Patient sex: M
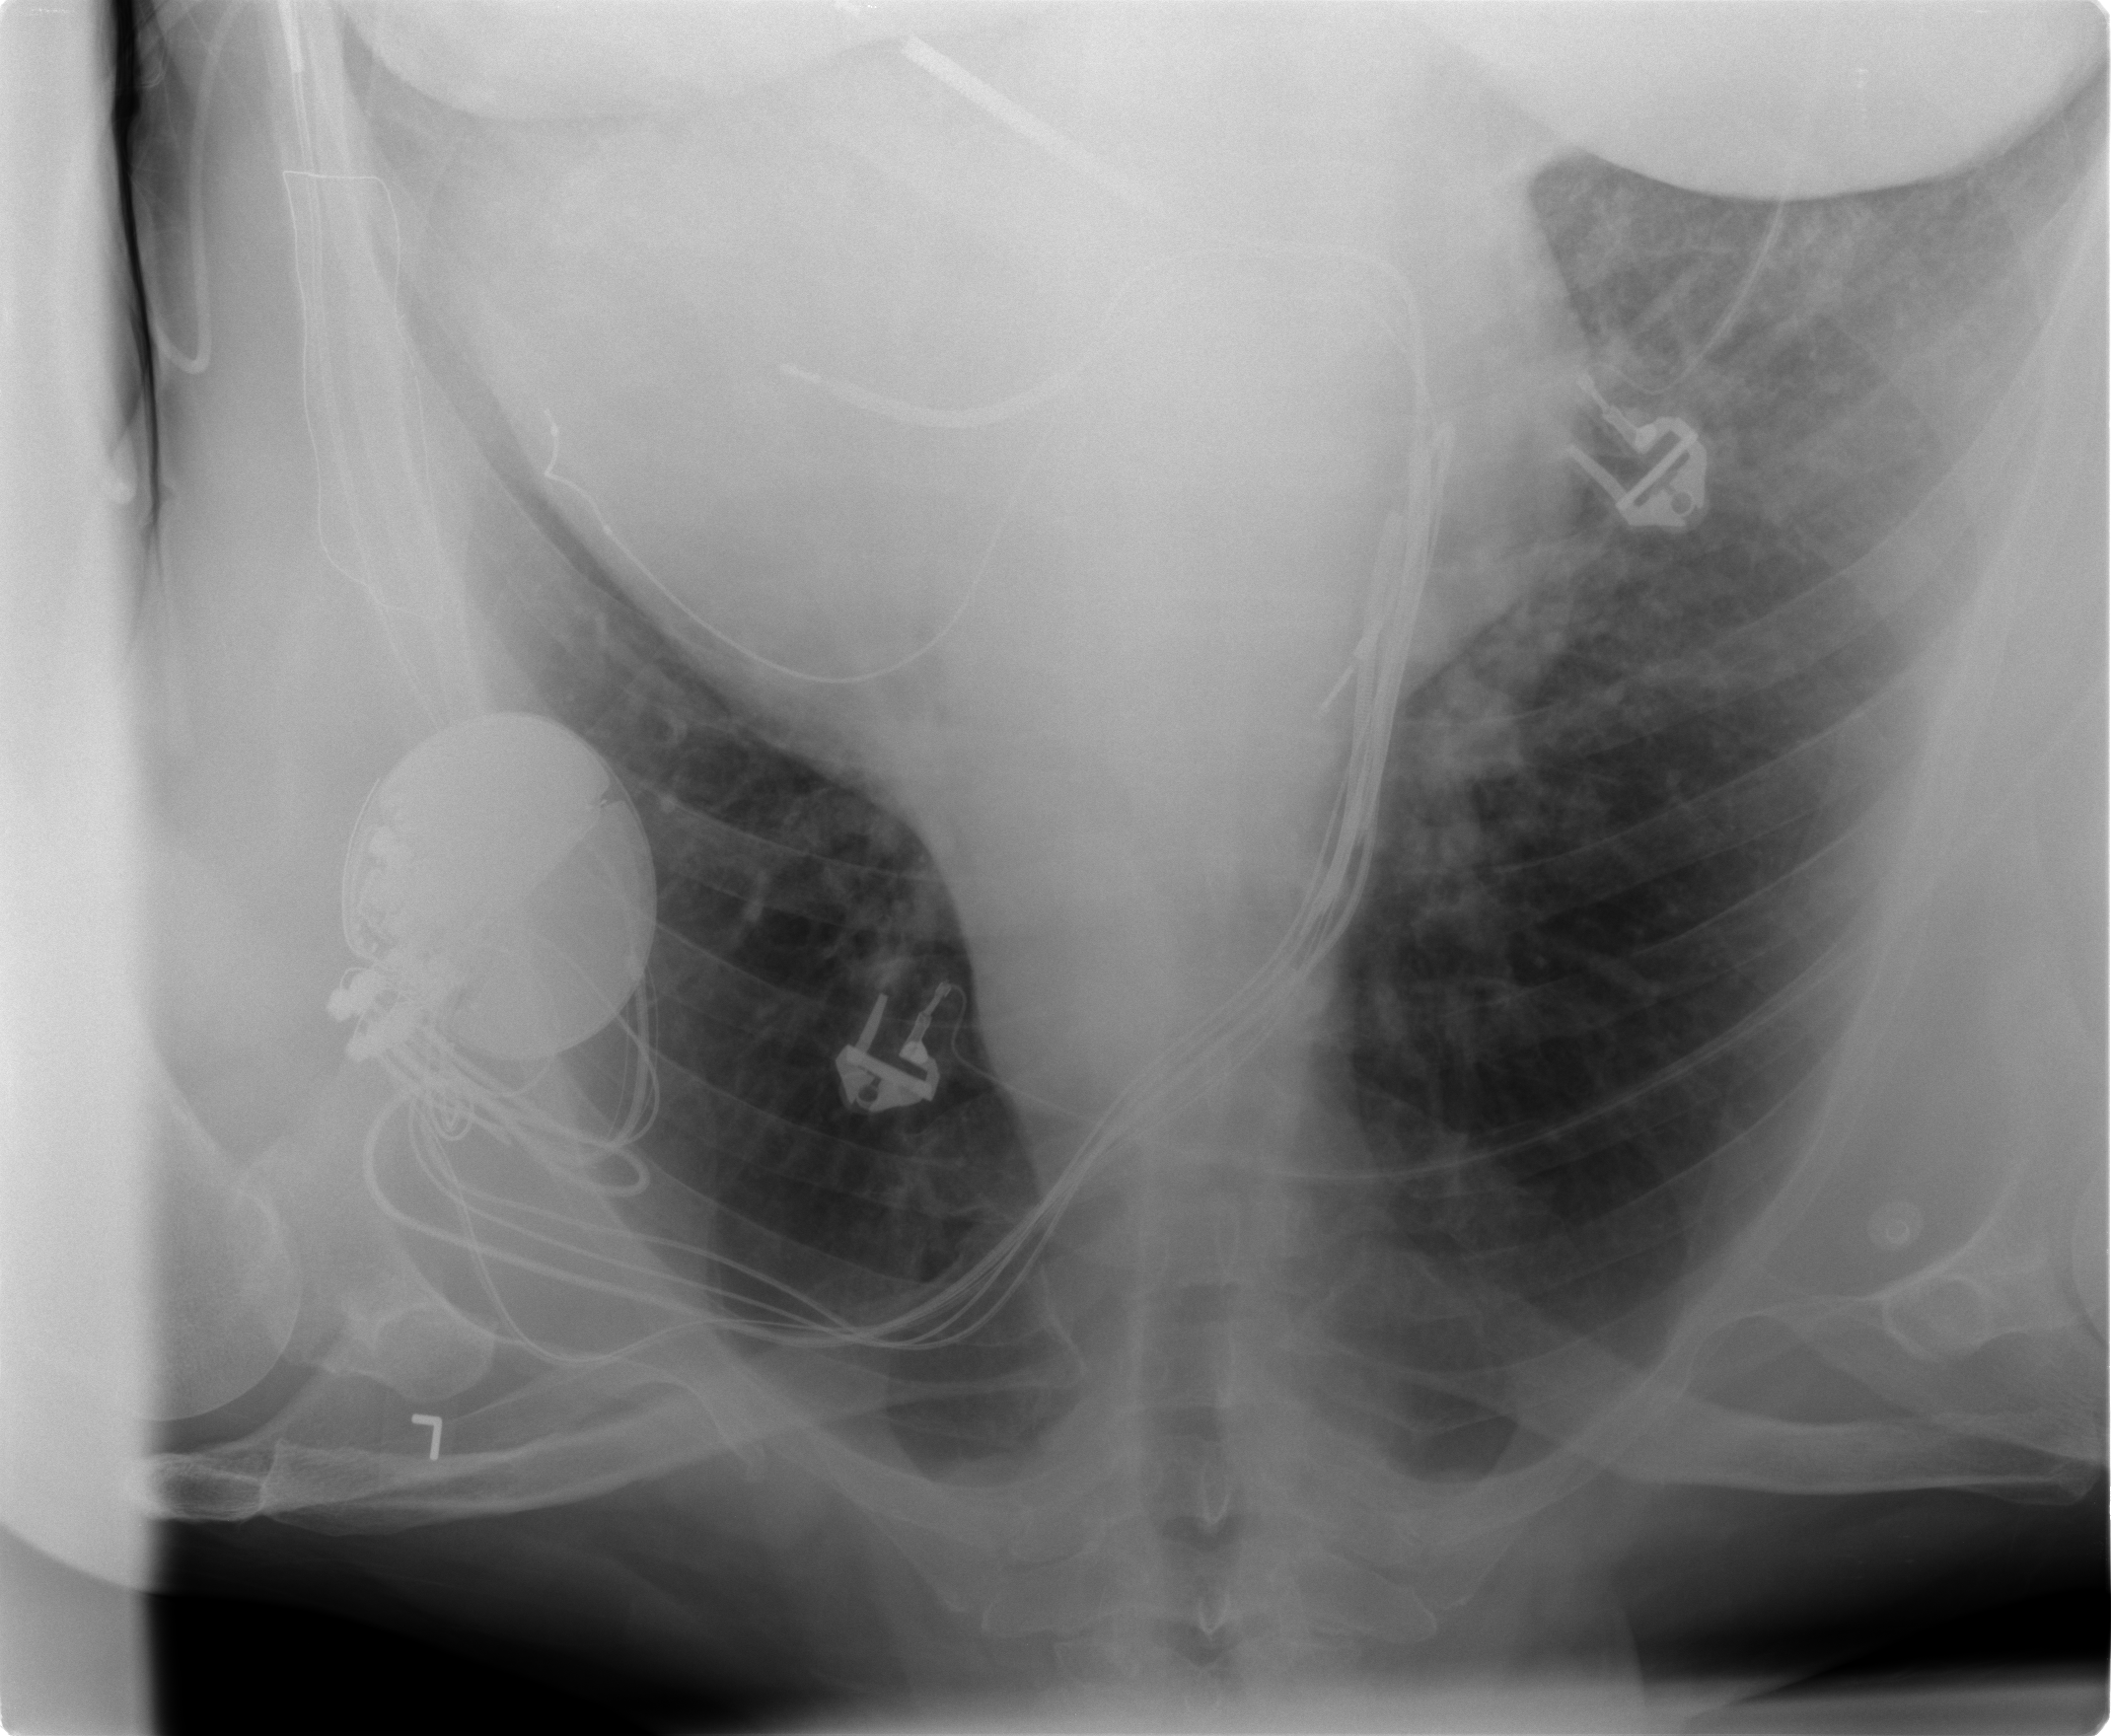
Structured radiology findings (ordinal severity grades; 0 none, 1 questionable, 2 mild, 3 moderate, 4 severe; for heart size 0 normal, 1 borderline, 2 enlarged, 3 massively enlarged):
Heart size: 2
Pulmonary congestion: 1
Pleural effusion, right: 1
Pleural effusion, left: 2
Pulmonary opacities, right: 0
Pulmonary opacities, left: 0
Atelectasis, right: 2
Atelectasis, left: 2